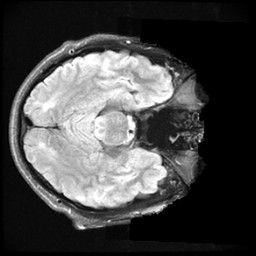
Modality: FLAIR
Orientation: axial
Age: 35
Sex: male
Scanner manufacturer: ge
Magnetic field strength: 3 T
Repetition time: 11 s
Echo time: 0.1497 s